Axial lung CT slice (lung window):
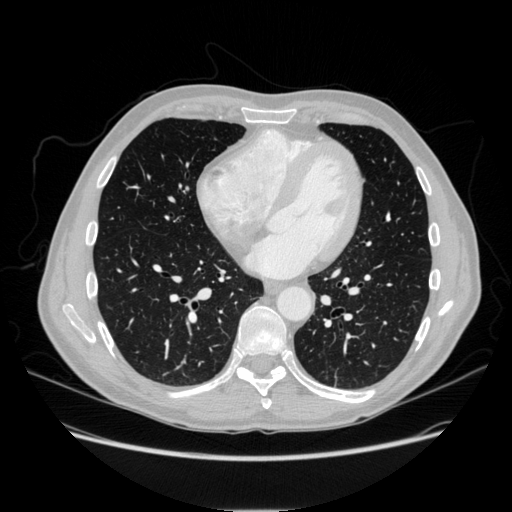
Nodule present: no